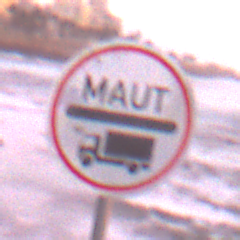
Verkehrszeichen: Mautpflicht
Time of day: SunriseSunset
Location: Outdoor (Urban)
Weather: PartlyCloudy
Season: NotSpecified
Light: Natural